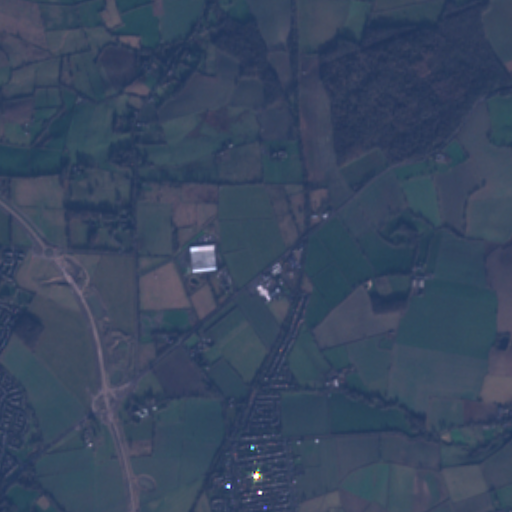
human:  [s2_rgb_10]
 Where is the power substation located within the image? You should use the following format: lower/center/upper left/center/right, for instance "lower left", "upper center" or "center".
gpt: The power substation is located in the center left of the image.
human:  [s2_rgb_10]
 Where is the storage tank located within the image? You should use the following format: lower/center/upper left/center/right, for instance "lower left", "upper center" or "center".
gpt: The storage tank is located in the center of the image.
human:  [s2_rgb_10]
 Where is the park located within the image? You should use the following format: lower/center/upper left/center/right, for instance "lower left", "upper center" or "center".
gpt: There is no park in the image.